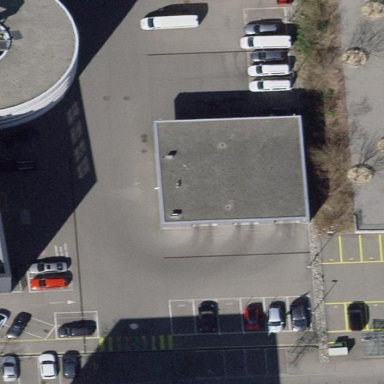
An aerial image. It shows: Industrial building.